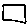
Label: square